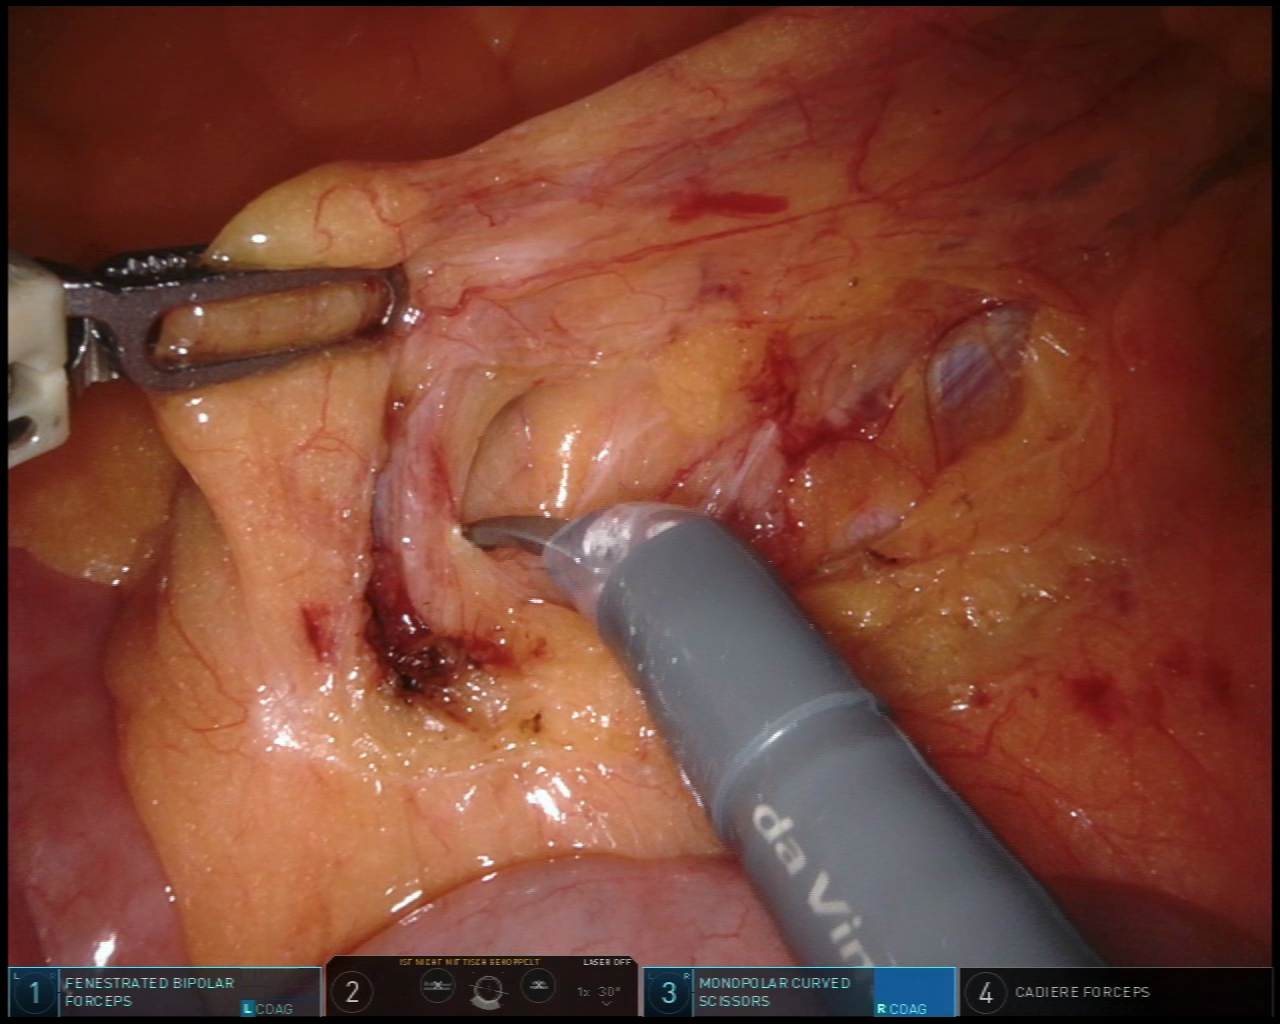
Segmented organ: ureter
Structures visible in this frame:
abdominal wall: no
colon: no
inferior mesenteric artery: no
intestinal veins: yes
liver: no
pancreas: no
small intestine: yes
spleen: no
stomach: no
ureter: yes
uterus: no
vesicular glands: no